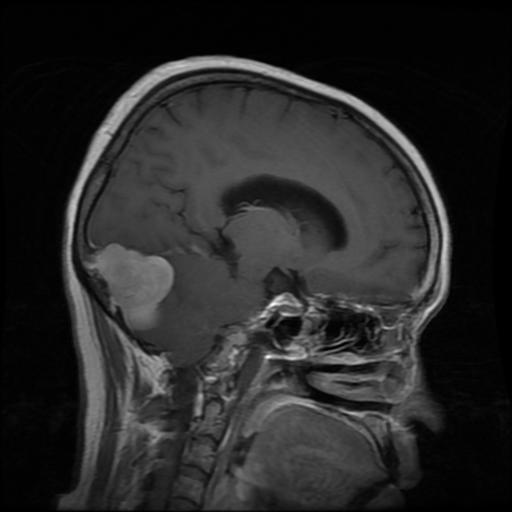
Label: meningioma